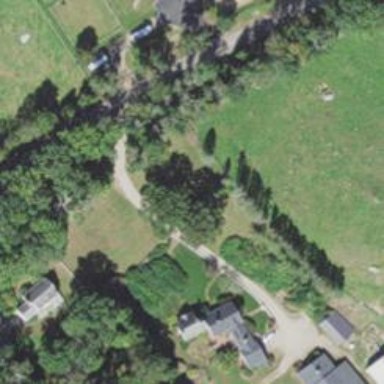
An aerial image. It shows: Driveway leading to service road.